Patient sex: F
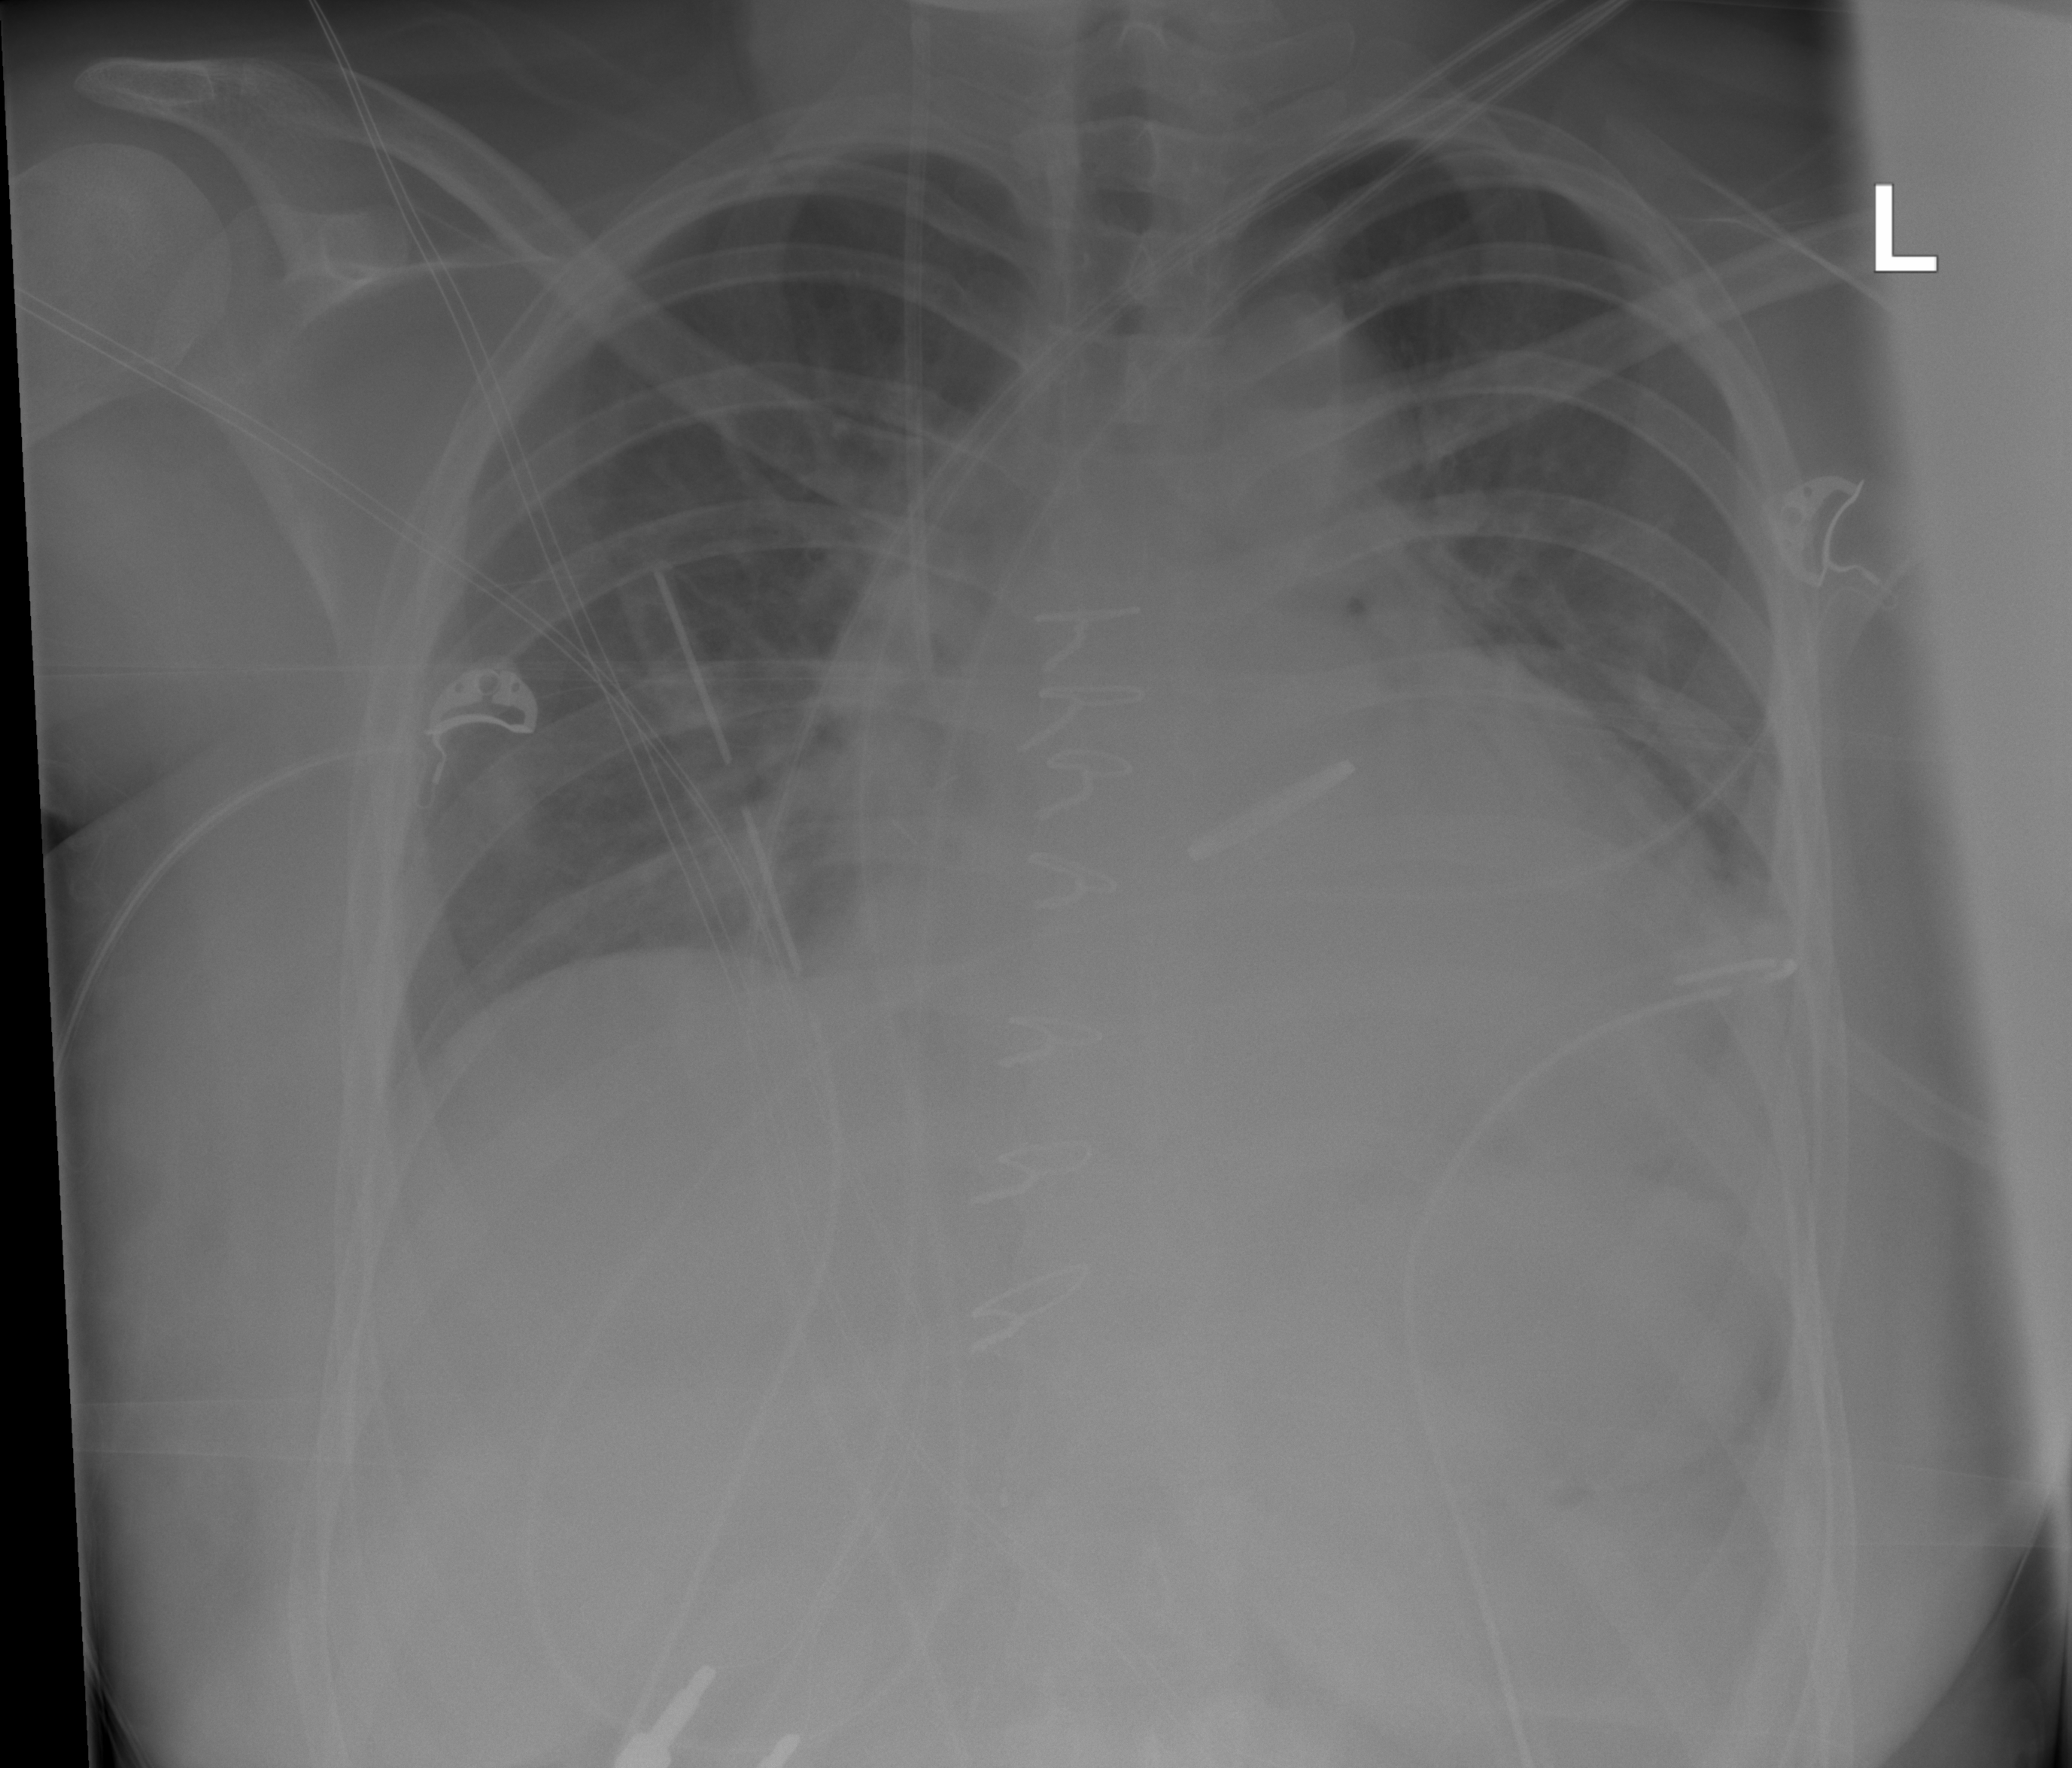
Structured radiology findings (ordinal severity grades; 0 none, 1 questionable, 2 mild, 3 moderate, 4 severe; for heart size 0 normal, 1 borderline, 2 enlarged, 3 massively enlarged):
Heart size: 2
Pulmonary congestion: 2
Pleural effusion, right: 0
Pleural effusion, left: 2
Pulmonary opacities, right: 2
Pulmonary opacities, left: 0
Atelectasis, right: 2
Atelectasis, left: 2